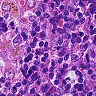
Metastatic tissue present: no